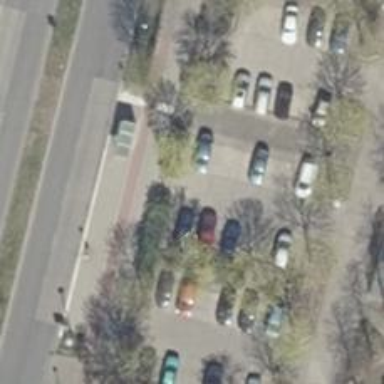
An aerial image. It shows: Concrete parking aisle as service road.